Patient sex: F
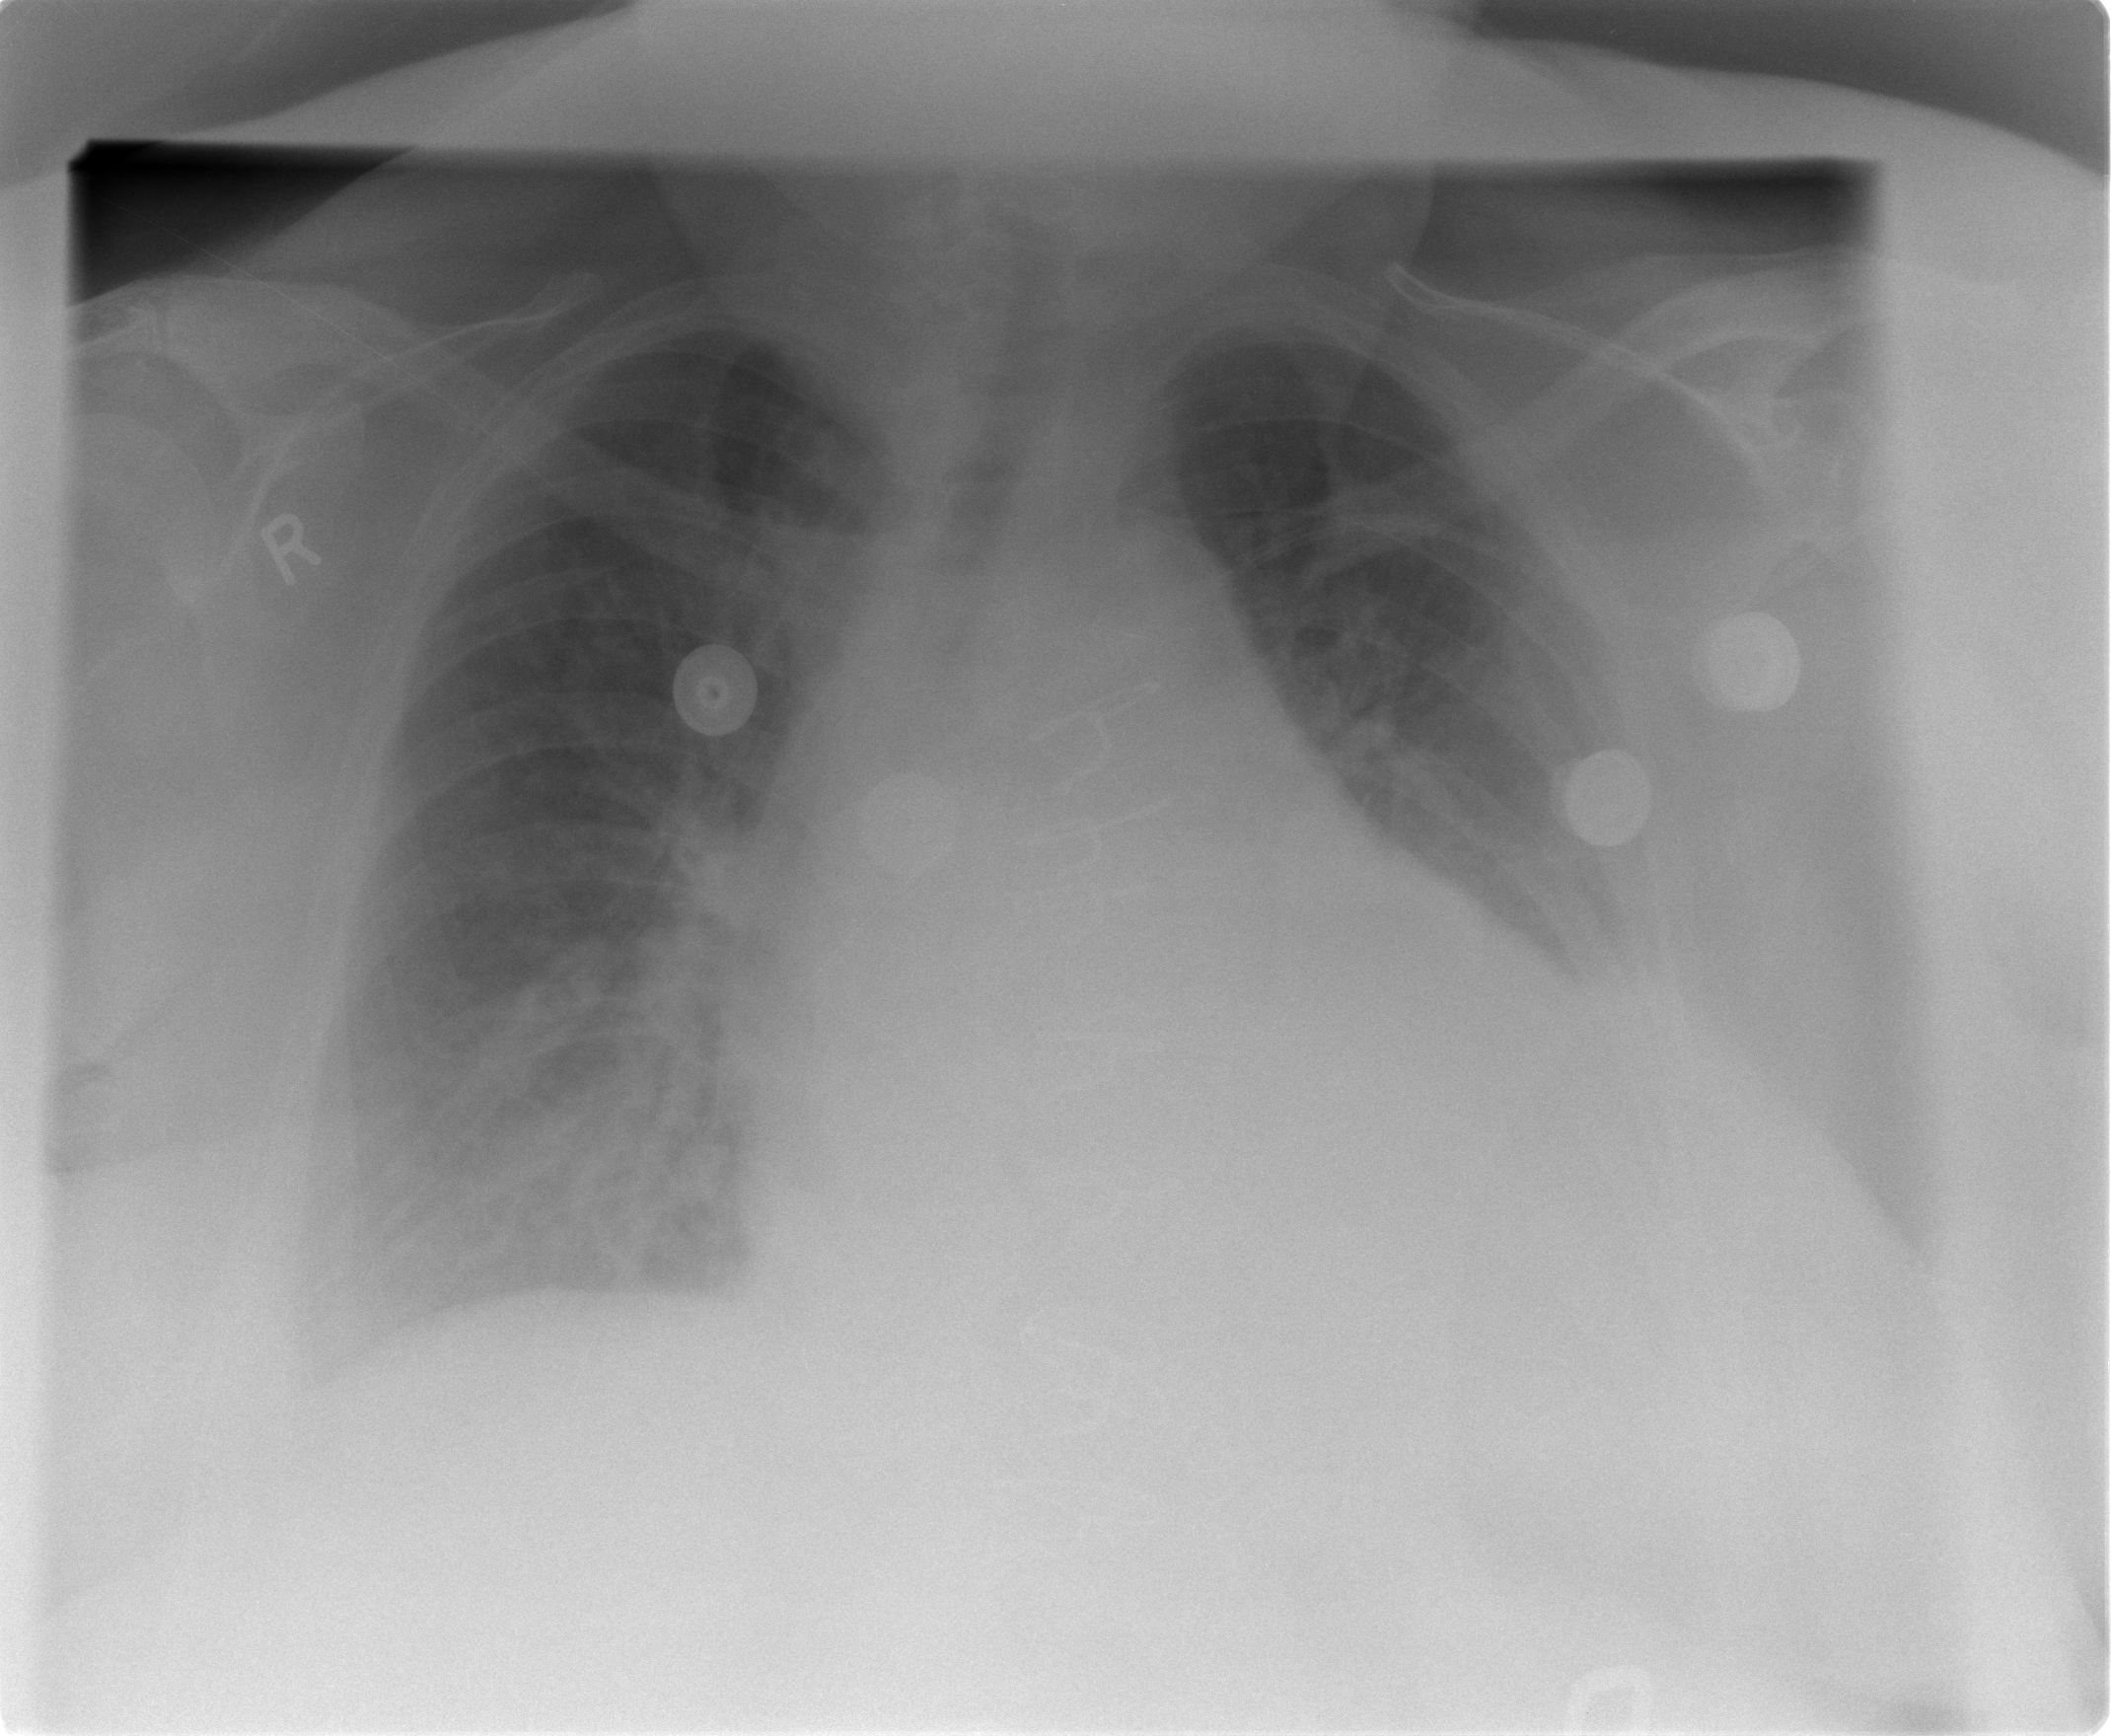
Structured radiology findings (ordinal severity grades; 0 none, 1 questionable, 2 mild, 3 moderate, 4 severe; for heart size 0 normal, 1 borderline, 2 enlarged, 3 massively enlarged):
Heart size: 3
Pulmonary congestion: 2
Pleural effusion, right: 0
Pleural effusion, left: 2
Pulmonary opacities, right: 0
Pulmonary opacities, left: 0
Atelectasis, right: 2
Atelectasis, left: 2